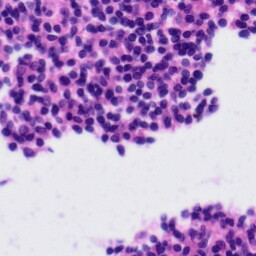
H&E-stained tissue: Tonsil